Field crop: maize
Growth stage: 1
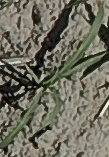
Species: sorghum